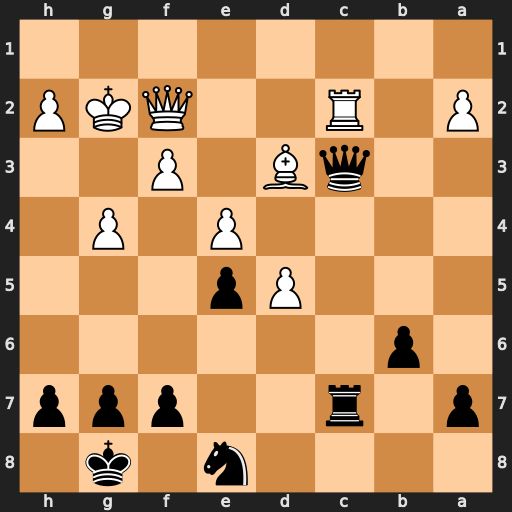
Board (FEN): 4n1k1/p1r2ppp/1p6/3Pp3/4P1P1/2qB1P2/P1R2QKP/8
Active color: b
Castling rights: -
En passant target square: -
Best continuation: Qxd3 Rxc7 Nxc7